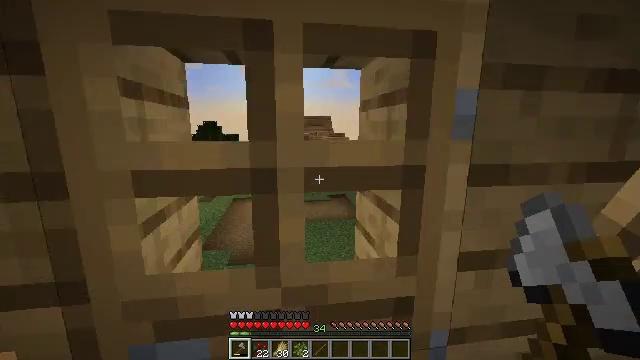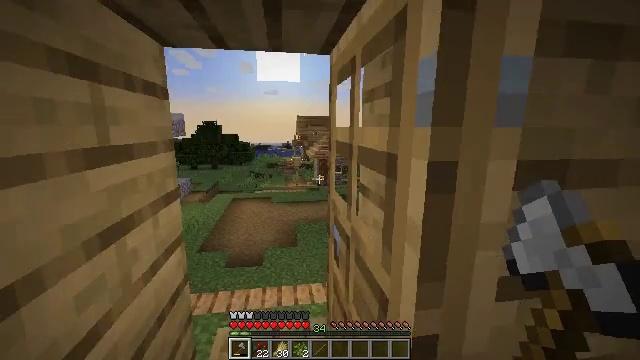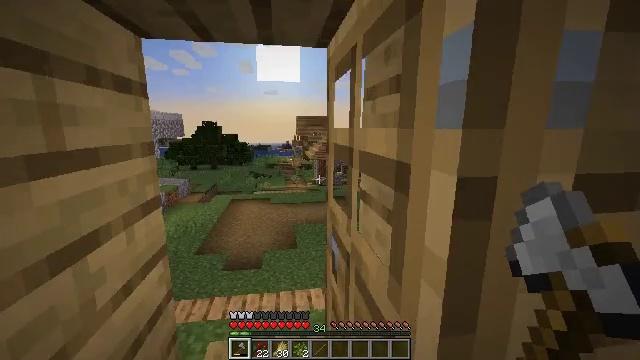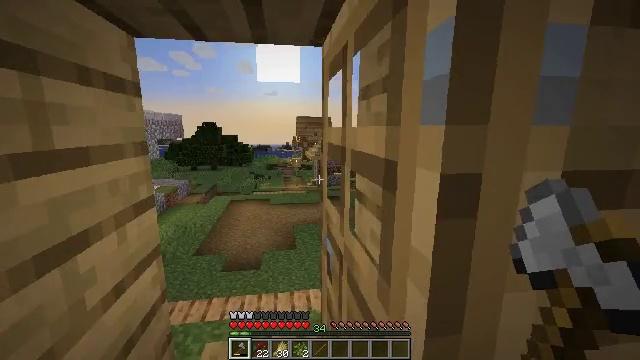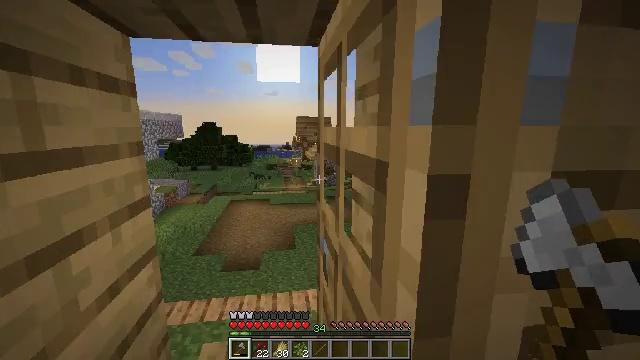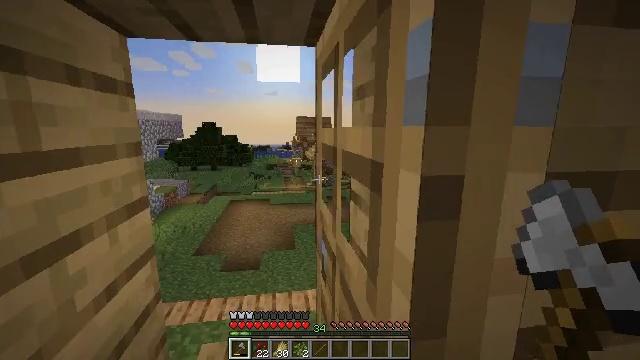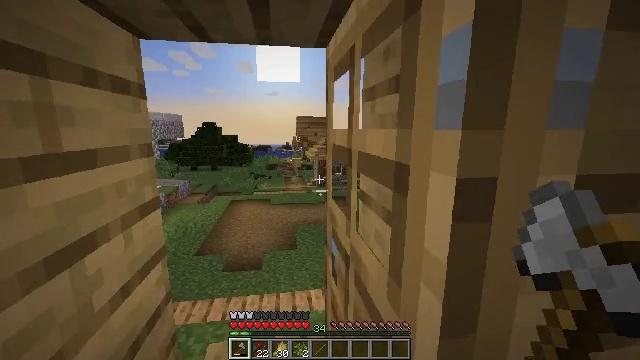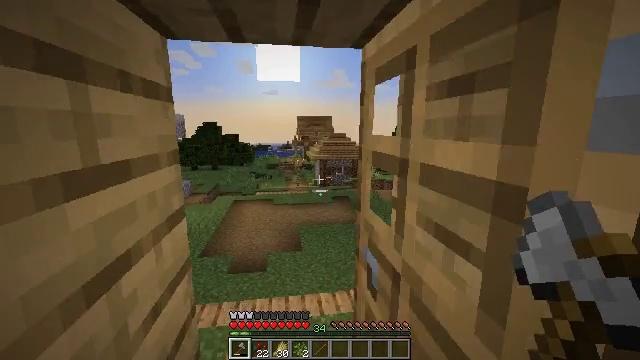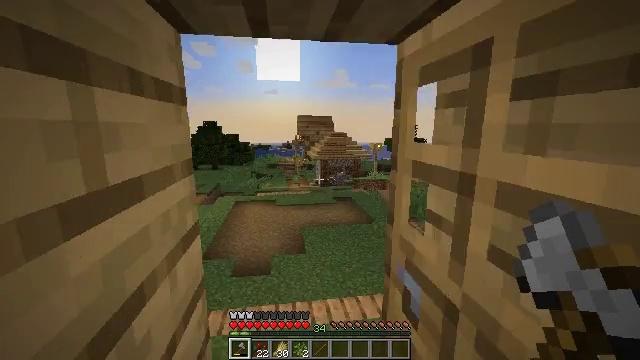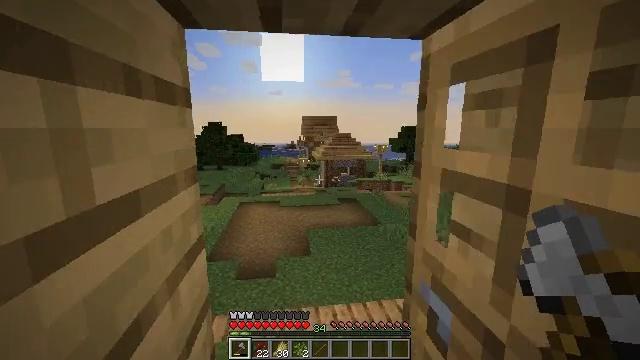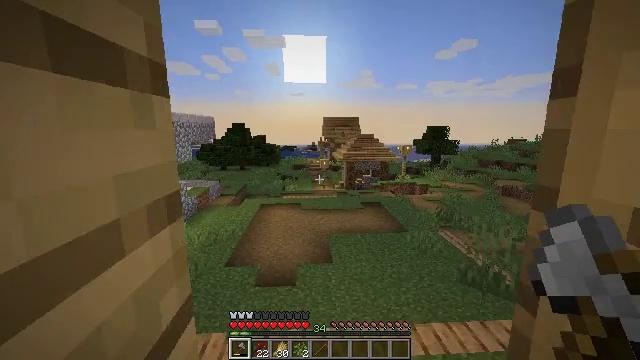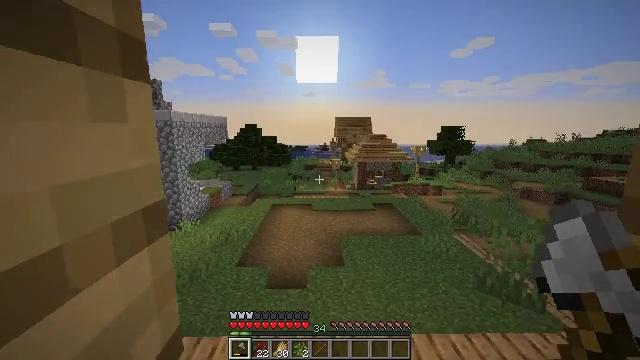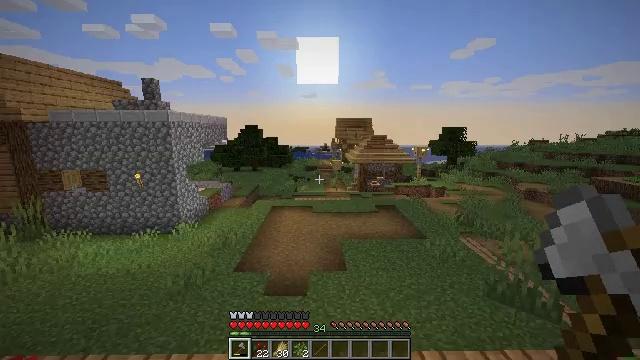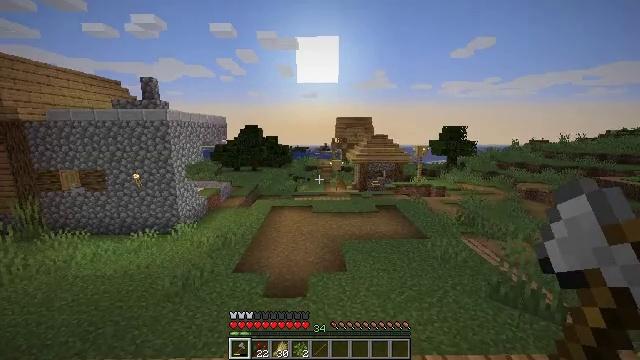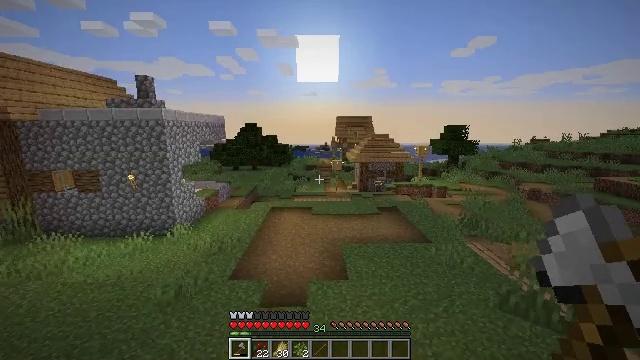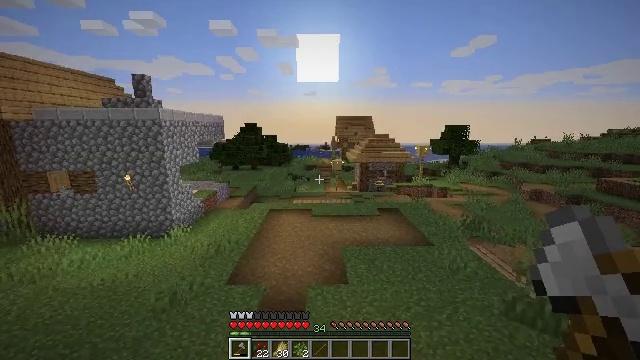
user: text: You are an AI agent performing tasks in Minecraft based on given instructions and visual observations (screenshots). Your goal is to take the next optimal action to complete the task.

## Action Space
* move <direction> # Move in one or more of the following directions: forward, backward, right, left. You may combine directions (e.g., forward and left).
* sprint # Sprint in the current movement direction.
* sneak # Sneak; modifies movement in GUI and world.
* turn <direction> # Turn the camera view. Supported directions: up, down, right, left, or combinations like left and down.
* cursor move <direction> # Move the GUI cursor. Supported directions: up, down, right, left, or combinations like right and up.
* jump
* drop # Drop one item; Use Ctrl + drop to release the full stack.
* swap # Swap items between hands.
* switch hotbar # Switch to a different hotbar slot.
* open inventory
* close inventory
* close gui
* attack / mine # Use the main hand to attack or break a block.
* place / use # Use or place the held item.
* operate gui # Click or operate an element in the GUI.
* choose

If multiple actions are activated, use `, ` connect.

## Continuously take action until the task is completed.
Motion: motion action
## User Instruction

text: Attack the loom to pick it up.
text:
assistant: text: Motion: move forward
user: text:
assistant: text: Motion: move forward
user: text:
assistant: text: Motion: move forward
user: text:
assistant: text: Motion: move forward
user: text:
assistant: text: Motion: move forward and move left
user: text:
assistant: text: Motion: move forward and move left
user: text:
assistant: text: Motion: move forward and move left
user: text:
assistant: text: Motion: move forward and move left
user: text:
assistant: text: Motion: move forward
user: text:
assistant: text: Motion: move forward, turn left
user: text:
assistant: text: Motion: move forward, turn left
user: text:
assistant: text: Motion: move forward
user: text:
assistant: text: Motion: move forward
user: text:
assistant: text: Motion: move forward
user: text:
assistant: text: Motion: move forward
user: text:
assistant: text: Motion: move forward
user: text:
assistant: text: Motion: move forward
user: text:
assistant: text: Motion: move forward
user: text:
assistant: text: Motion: move forward
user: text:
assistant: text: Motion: move forward
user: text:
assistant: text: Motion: move forward
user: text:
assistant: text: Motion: move forward
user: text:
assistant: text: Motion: move forward
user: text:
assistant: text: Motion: no_op
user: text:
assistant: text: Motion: no_op
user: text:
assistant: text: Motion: no_op
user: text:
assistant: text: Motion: move forward, open inventory
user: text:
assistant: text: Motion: move forward, open inventory
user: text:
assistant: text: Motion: no_op
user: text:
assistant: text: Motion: no_op